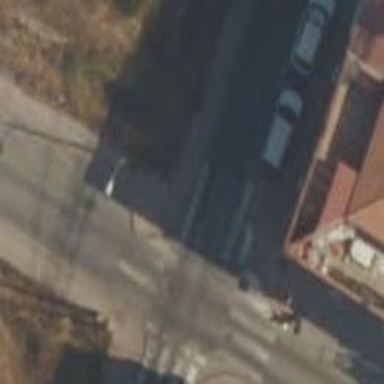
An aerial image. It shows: Uncontrolled zebra crossing on the road.